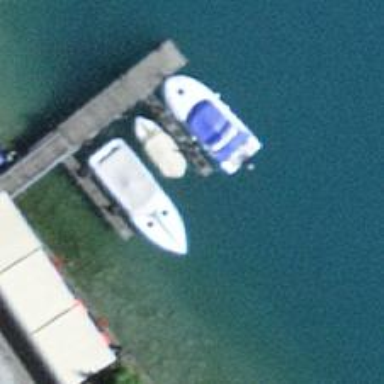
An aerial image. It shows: Man-made pier.